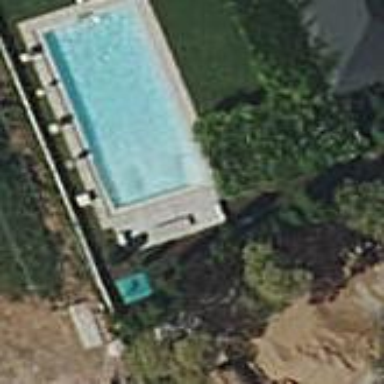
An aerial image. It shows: Swimming pool located in leisure land.